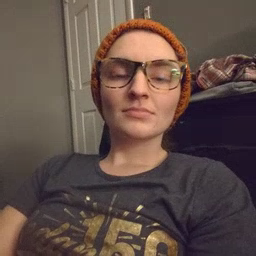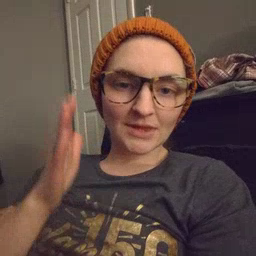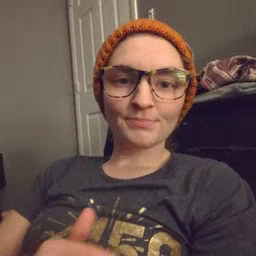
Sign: beside